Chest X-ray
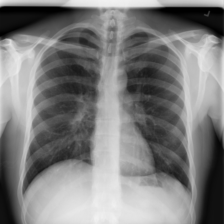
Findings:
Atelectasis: negative
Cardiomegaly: negative
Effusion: negative
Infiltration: negative
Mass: negative
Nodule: positive
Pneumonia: negative
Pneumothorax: negative
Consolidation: negative
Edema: negative
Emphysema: negative
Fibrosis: negative
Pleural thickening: negative
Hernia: negative